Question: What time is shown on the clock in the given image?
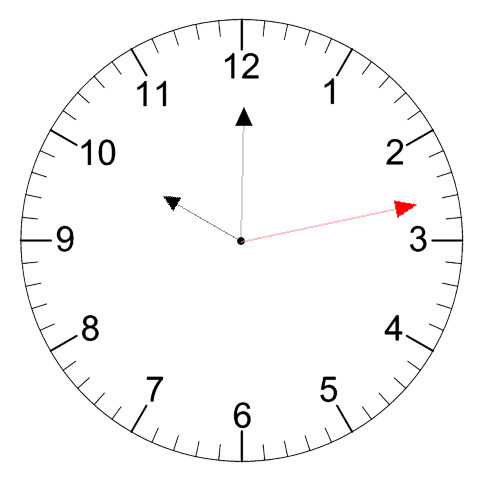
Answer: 10:00:13